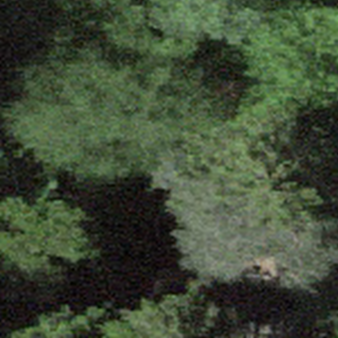
Label: other